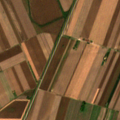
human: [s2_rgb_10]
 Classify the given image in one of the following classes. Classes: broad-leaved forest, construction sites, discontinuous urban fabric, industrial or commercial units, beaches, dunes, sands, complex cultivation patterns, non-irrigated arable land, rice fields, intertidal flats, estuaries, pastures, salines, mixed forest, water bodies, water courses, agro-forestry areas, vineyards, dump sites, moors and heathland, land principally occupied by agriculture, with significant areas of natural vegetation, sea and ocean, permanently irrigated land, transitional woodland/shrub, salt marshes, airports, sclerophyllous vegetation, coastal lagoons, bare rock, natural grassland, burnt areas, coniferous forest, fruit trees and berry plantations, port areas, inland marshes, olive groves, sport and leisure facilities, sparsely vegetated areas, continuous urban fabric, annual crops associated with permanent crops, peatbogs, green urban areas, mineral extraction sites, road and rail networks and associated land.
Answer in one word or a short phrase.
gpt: non-irrigated arable land